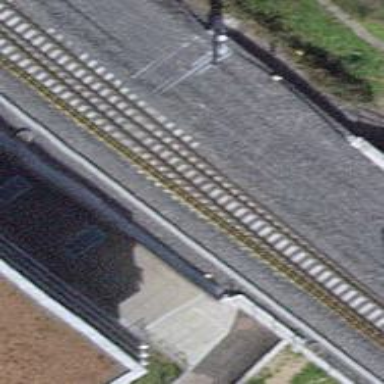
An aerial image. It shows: Bridge with electrified rail tracks and contact line.